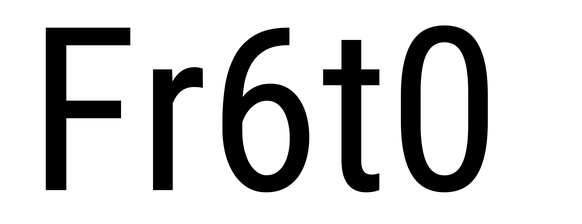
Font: Roboto_Condensed_Regular